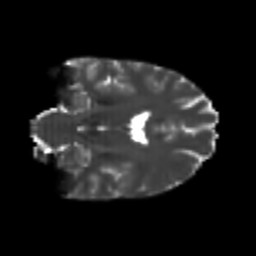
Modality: T2w
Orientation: coronal
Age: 24
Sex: female
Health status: healthy
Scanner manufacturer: philips
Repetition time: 7.386 s
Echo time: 0.08599 s